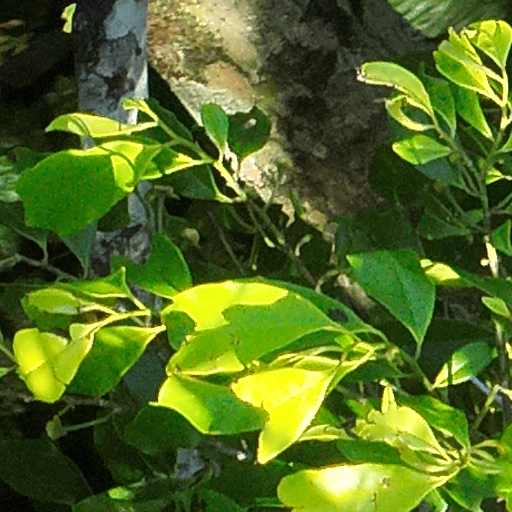
Species: Guatteria lucens
GBIF accepted scientific name: Guatteria lucens
Crown area (m\u00b2): 143.282